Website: lowes
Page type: customer-info-address
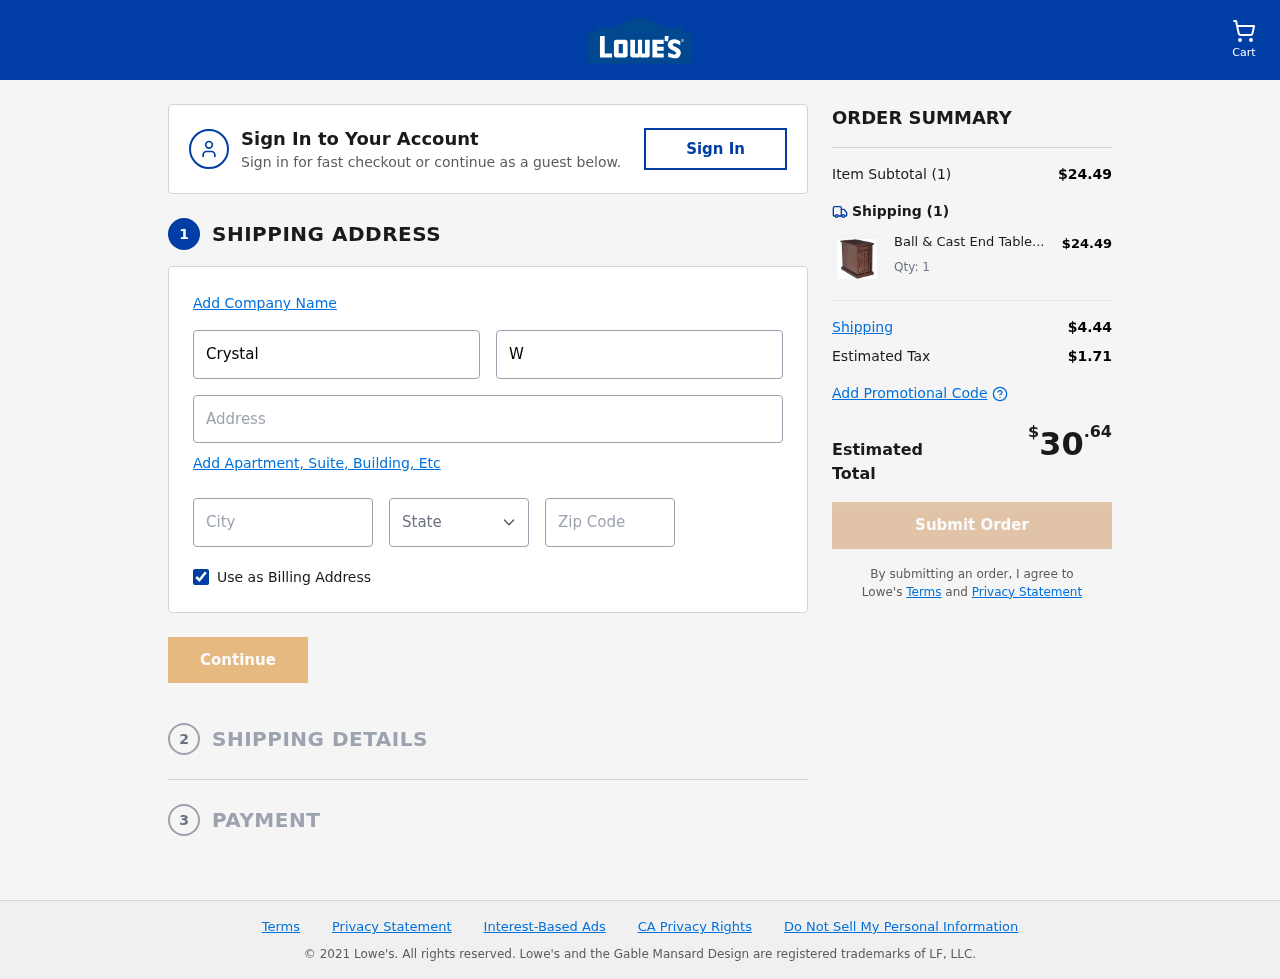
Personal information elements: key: PII_CITY
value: Onealburgh
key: PII_FIRSTNAME
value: Crystal
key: PII_LASTNAME
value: Williams
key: PII_POSTCODE
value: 85100
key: PII_STATE_ABBR
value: CT
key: PII_STREET
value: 76185 Natalie Prairie
Product elements: key: PRODUCT1_NAME
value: Ball & Cast End Table
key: PRODUCT1_PRICE
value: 24.49
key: PRODUCT1_QUANTITY
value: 1
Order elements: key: ORDER_NUM_ITEMS
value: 1
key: ORDER_SUBTOTAL
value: $24.49
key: ORDER_NUM_ITEMS2
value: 1
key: ORDER_SHIPPING_COST
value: $4.44
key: ORDER_TAX
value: $1.71
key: ORDER_TOTAL
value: $30.64